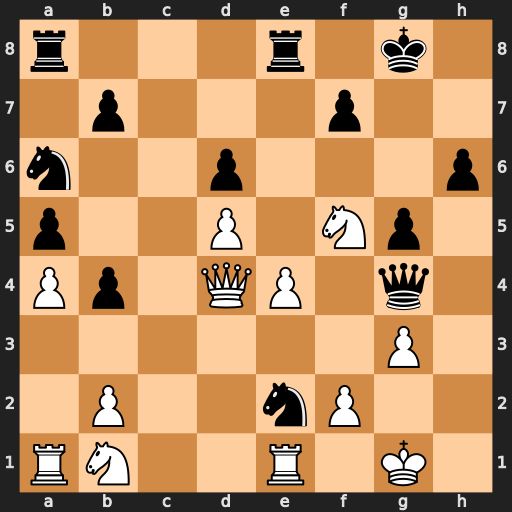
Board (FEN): r3r1k1/1p3p2/n2p3p/p2P1Np1/Pp1QP1q1/6P1/1P2nP2/RN2R1K1
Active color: w
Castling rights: -
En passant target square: -
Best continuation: Rxe2 Qxf5 exf5